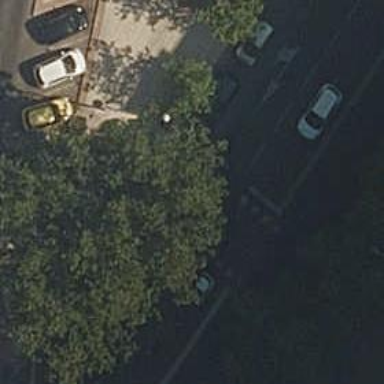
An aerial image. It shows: Sidewalk made of paving stones.